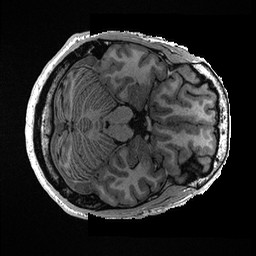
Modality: T1w
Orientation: axial
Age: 30
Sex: male
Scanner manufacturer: ge
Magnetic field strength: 3 T
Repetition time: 0.006952 s
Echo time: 0.00292 s